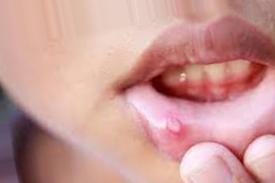
Condition: Mouth Ulcer